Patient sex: M
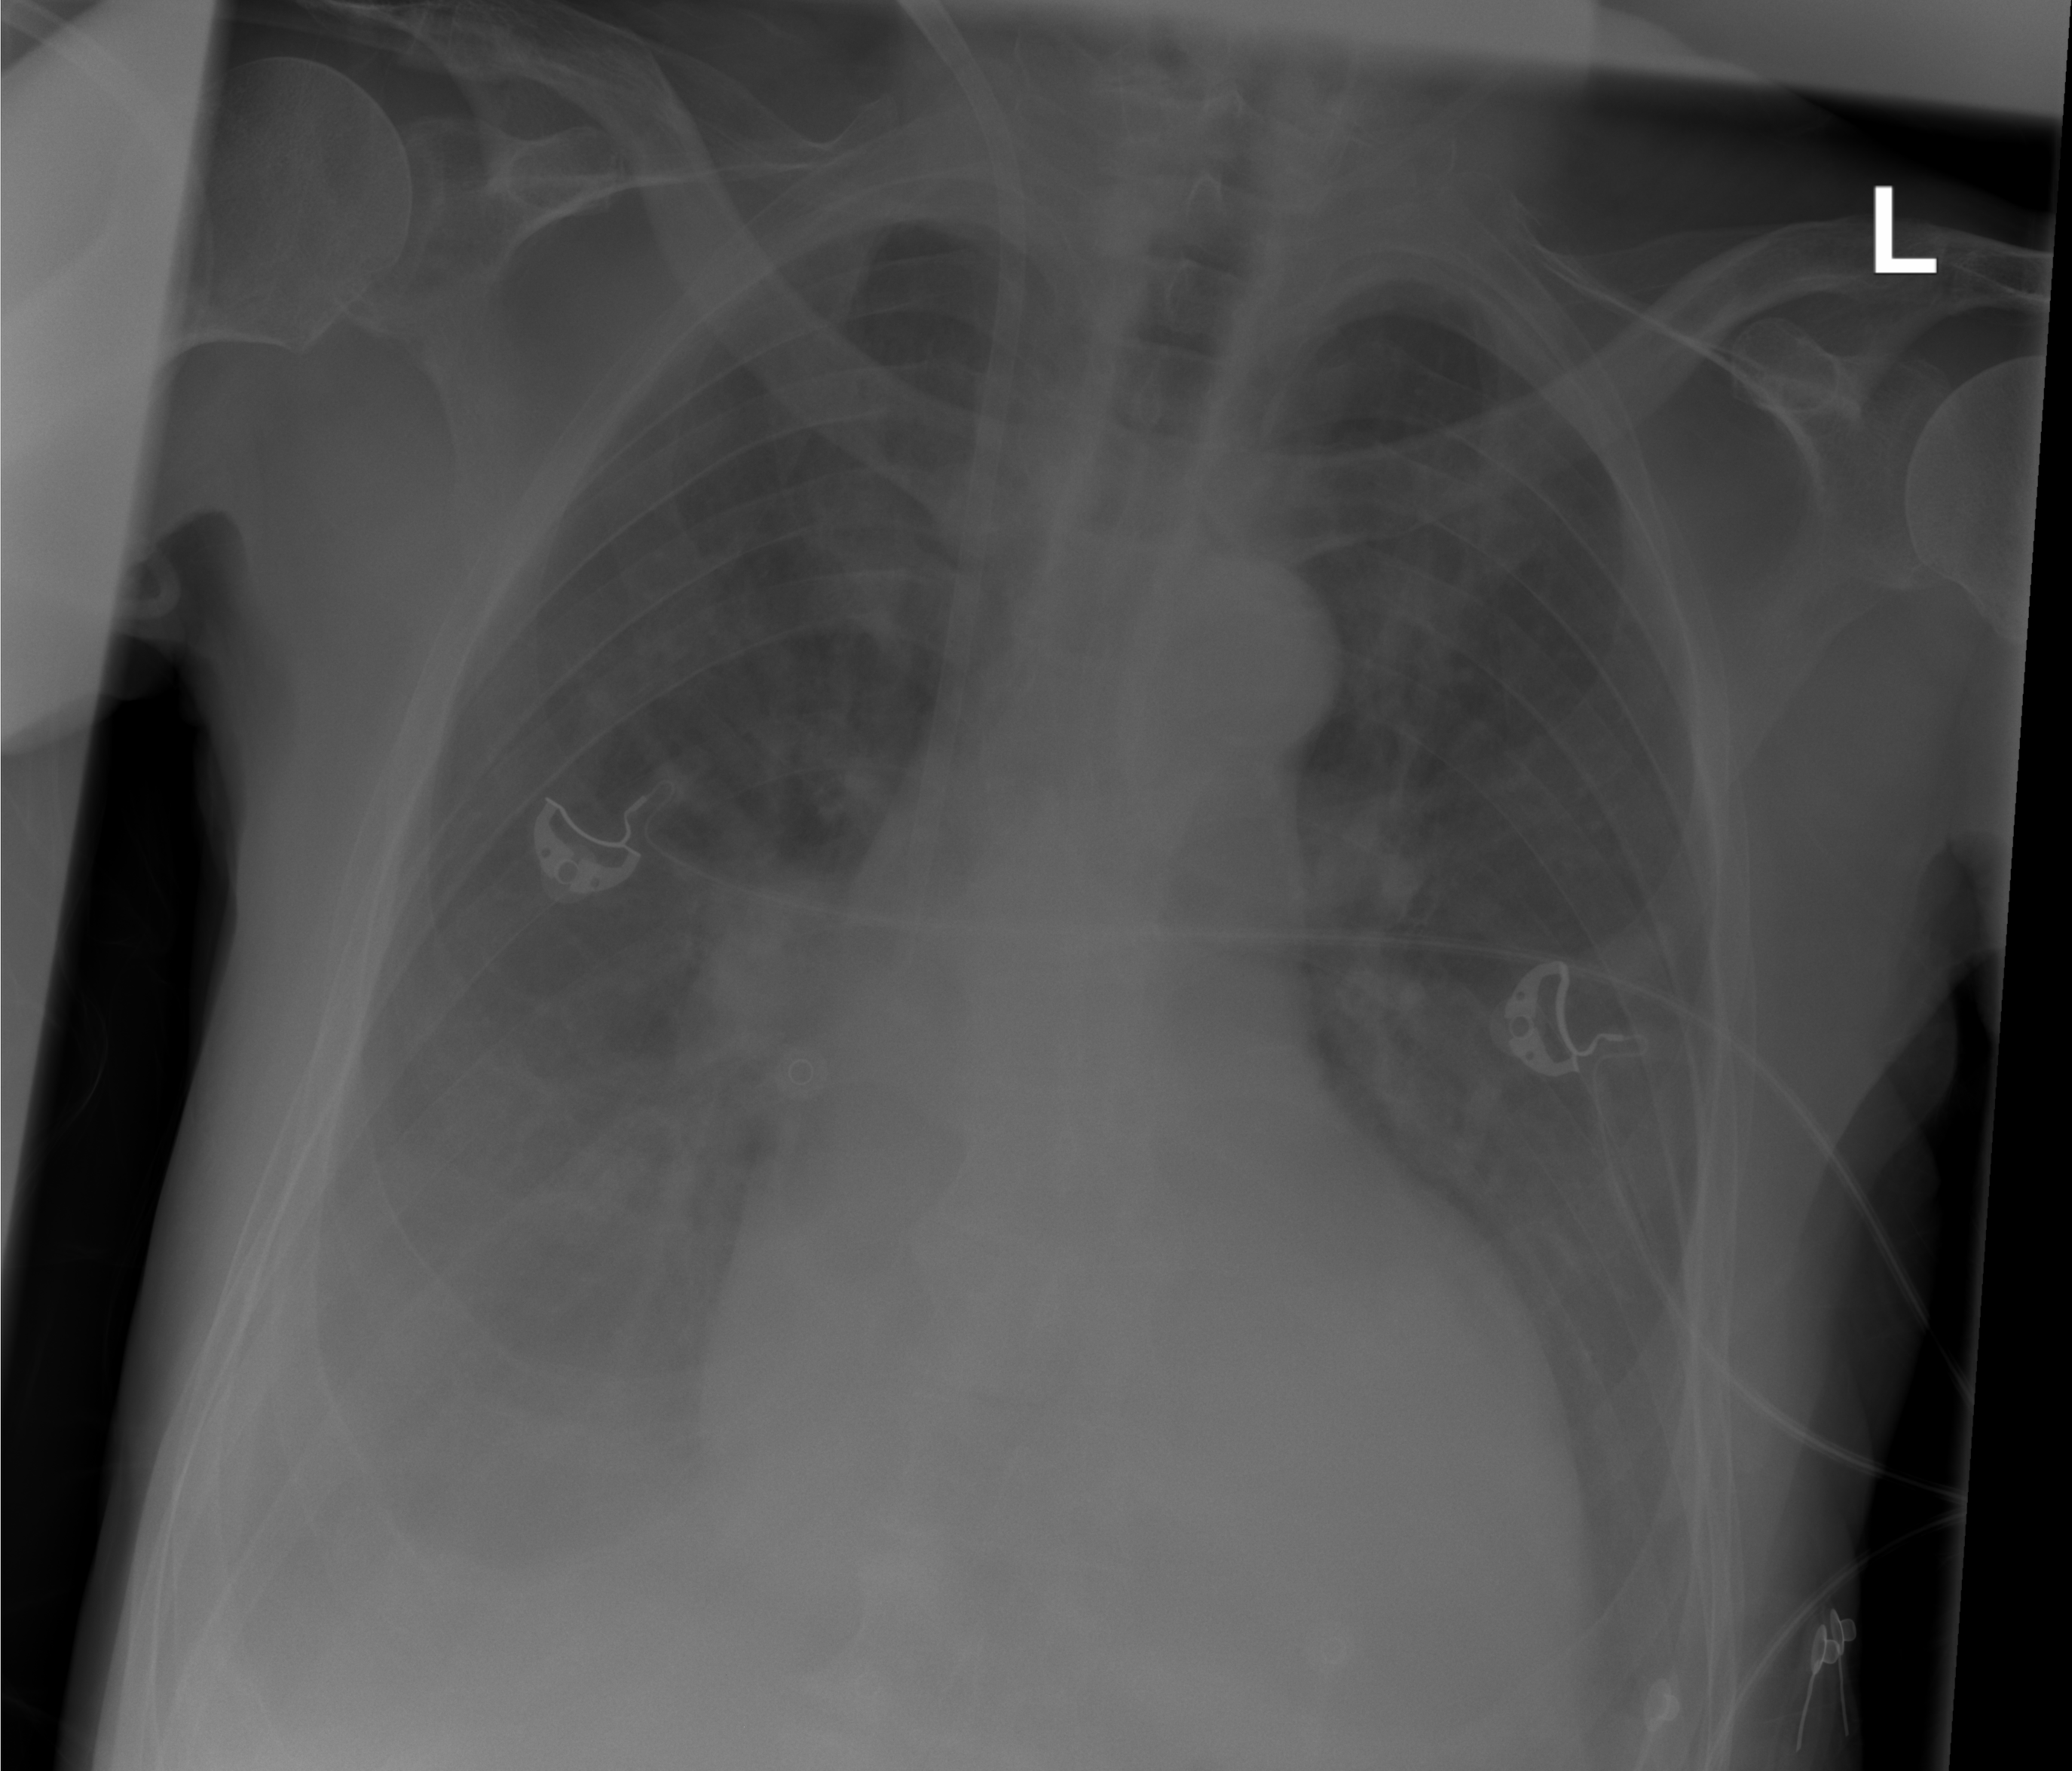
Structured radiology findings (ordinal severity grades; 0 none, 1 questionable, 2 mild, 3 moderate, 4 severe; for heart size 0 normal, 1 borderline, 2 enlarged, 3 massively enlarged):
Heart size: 2
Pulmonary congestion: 1
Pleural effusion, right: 3
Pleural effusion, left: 2
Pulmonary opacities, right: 0
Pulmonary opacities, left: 0
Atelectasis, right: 2
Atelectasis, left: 0